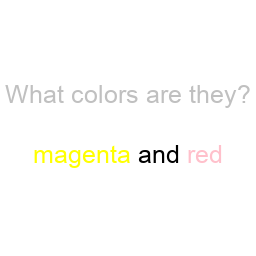
Color: yellow, pink
Color name shown: magenta, red
Background color: white
Question text color: silver